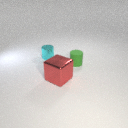
large red metal cube to the left of small green rubber cylinder